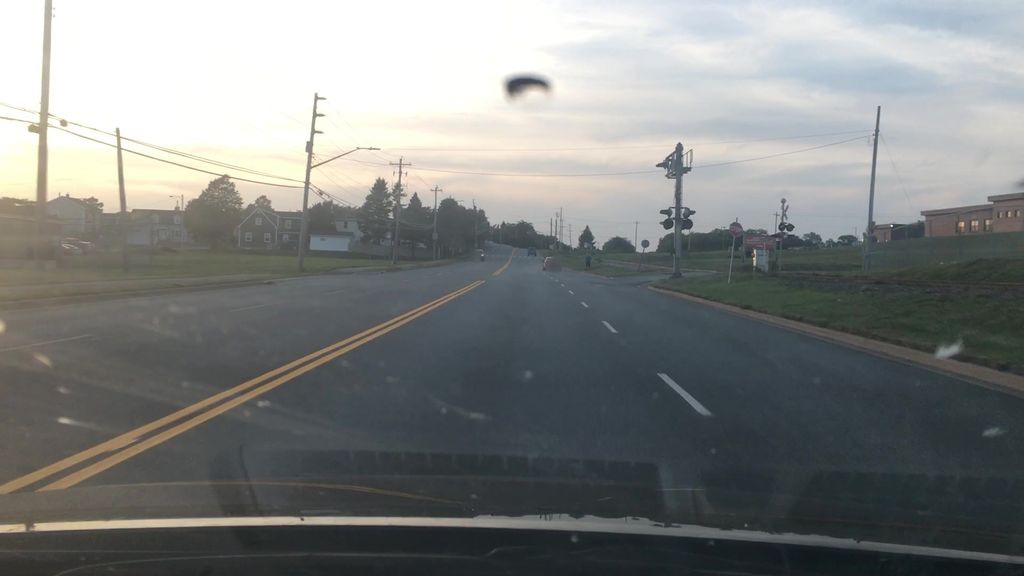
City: halifax